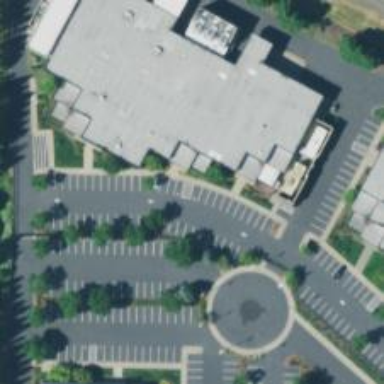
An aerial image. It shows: Parking space.